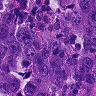
Metastatic tissue present: yes